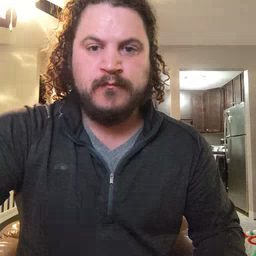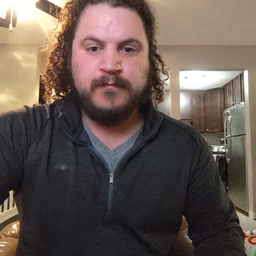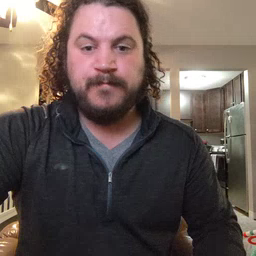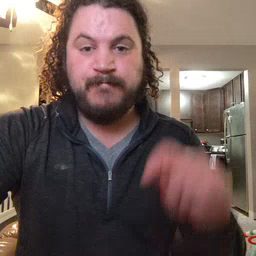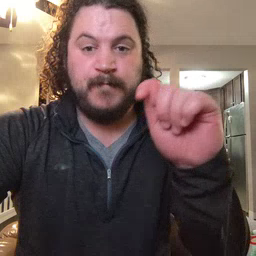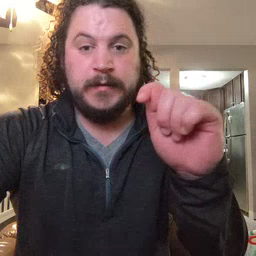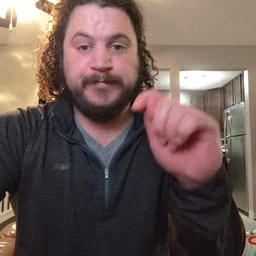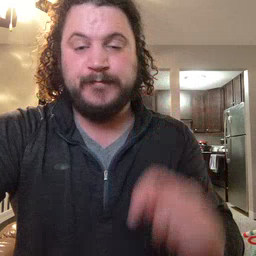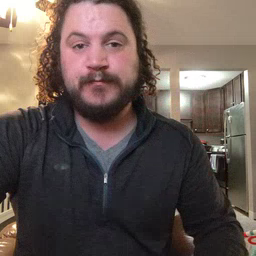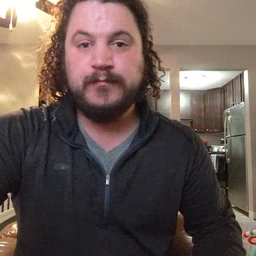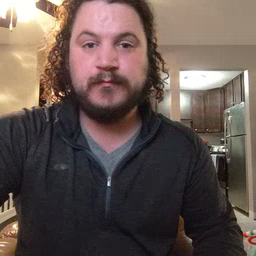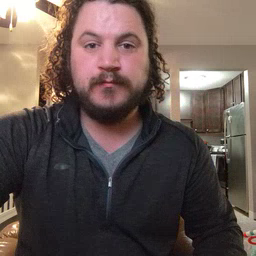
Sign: potty